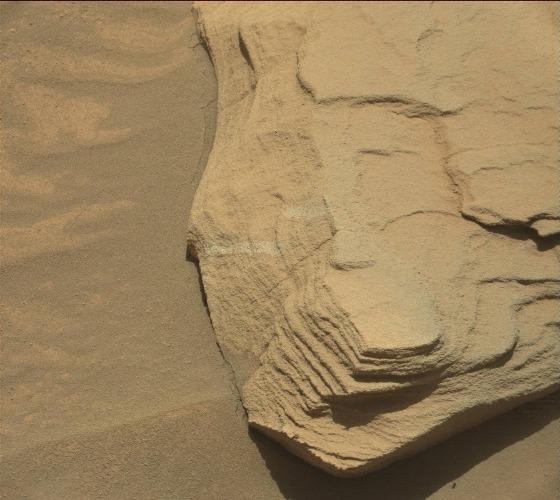
Terrain classes present: Bedrock, Gravel / Sand / Soil, Shadow